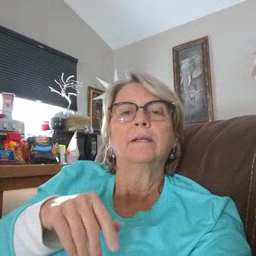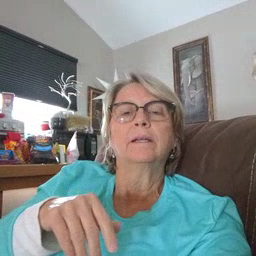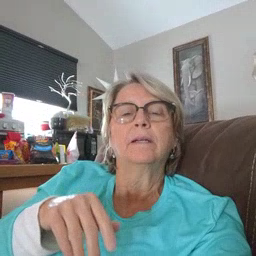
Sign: donkey